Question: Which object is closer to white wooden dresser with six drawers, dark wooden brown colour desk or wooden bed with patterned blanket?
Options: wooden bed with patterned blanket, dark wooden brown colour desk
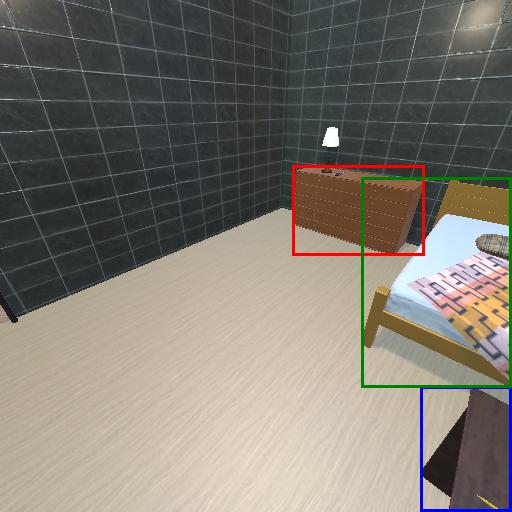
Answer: wooden bed with patterned blanket